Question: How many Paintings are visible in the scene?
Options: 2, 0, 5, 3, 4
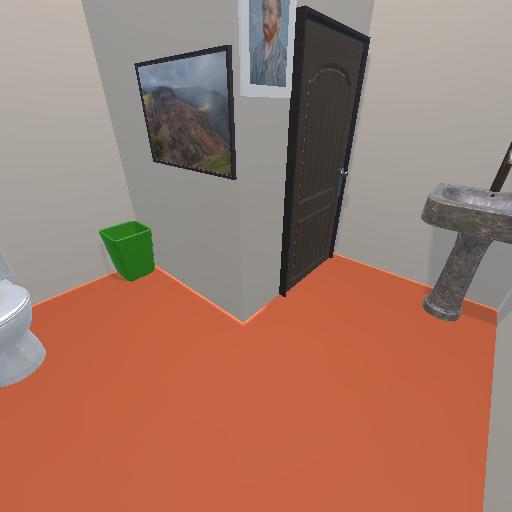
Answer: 2